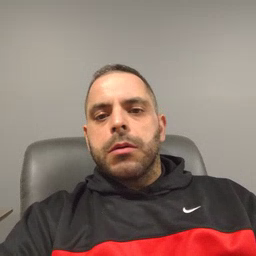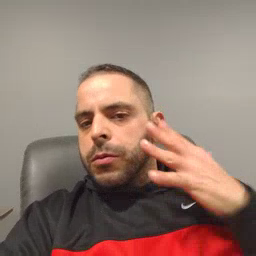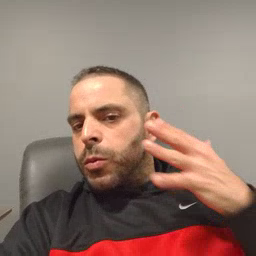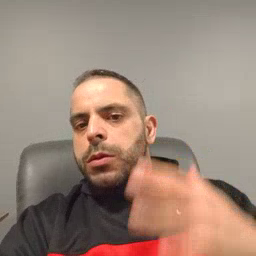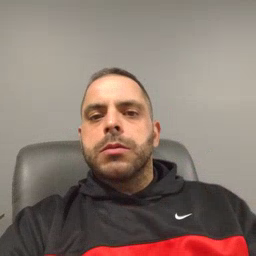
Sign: noisy